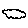
Label: cloud